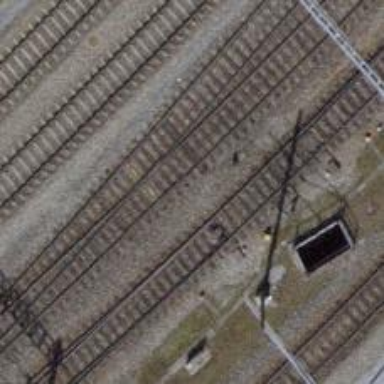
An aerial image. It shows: Single railway track with electrified contact line.